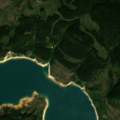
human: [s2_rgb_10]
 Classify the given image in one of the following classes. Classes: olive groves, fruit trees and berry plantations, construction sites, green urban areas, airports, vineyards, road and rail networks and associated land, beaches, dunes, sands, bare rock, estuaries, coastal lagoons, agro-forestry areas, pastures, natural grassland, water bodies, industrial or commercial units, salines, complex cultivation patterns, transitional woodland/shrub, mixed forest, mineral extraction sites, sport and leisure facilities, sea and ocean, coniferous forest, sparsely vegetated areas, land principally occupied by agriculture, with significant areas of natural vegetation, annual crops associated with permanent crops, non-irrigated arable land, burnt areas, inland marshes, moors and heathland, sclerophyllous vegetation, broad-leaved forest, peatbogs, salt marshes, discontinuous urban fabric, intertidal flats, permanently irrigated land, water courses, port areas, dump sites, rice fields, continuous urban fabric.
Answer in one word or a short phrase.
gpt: pastures, broad-leaved forest, coniferous forest, natural grassland, transitional woodland/shrub, water bodies